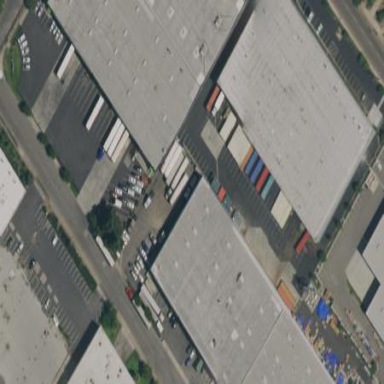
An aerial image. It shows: Warehouse.